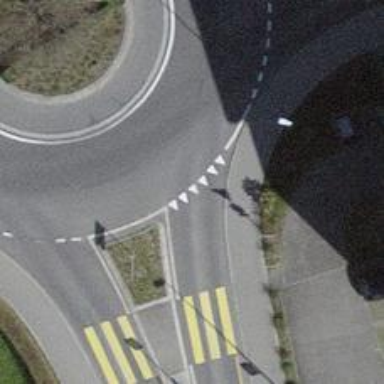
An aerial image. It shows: Road with "give way" sign.